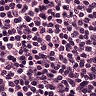
Metastatic tissue present: no